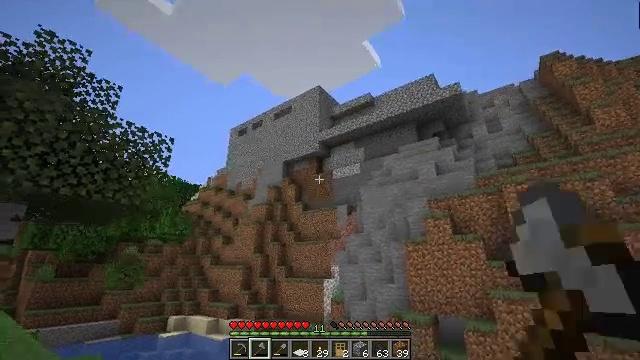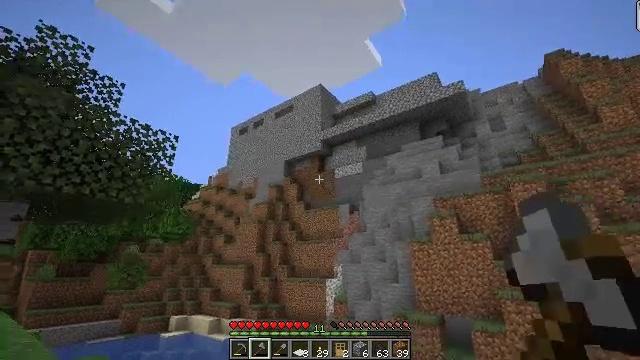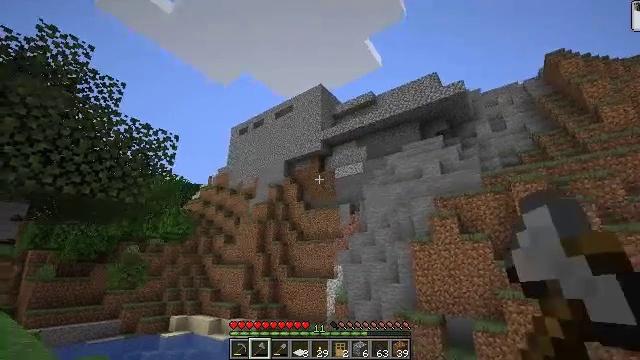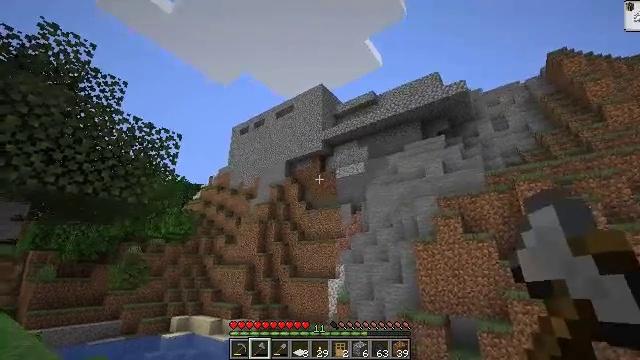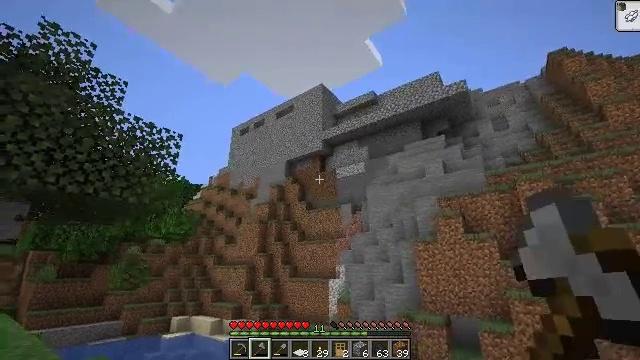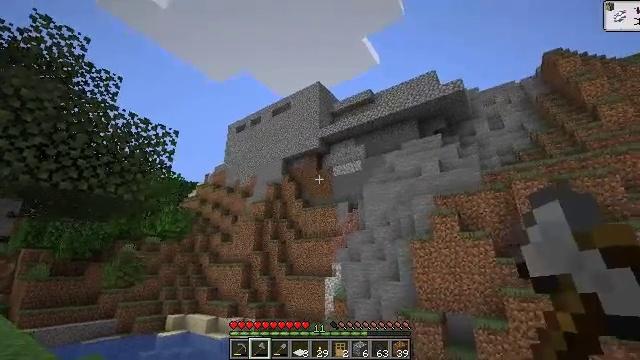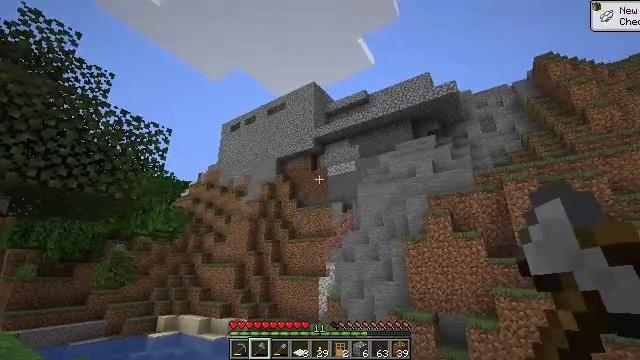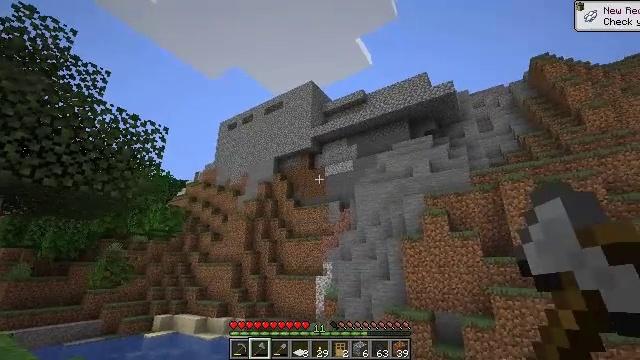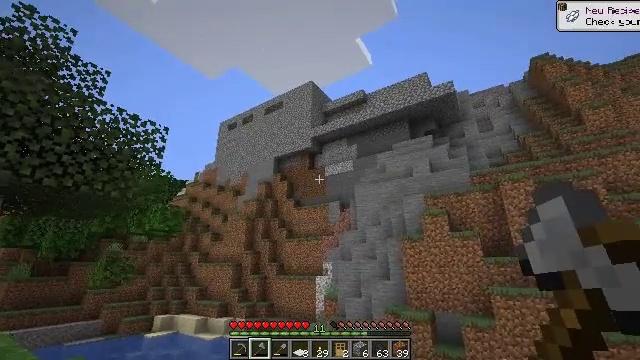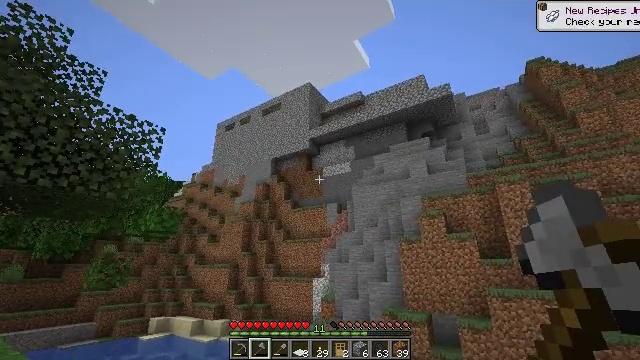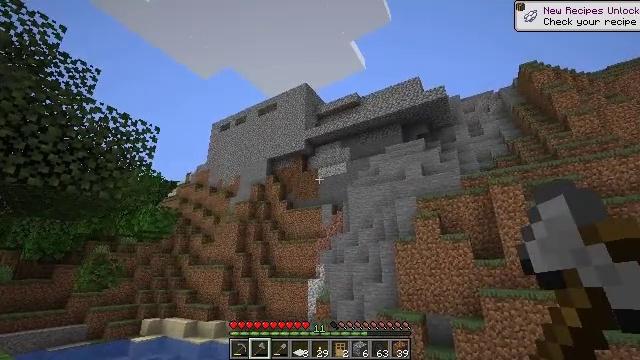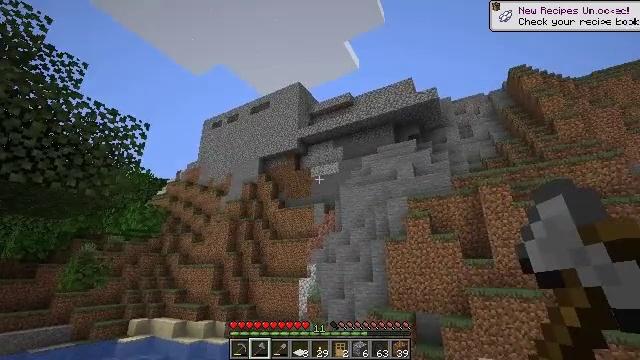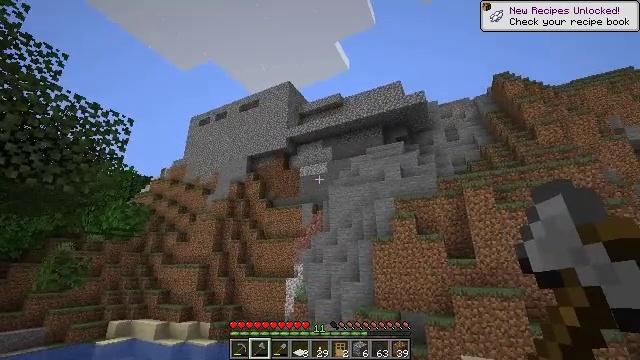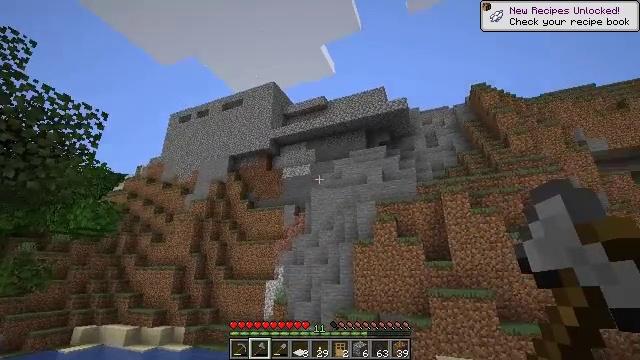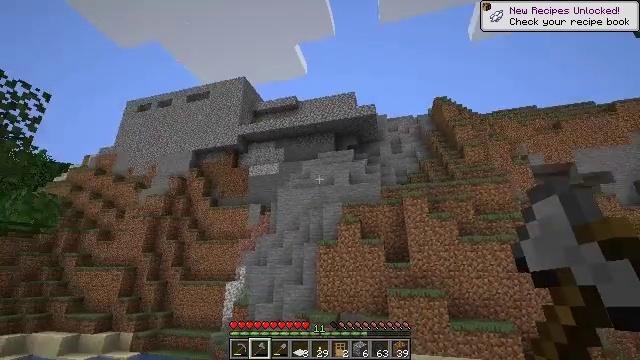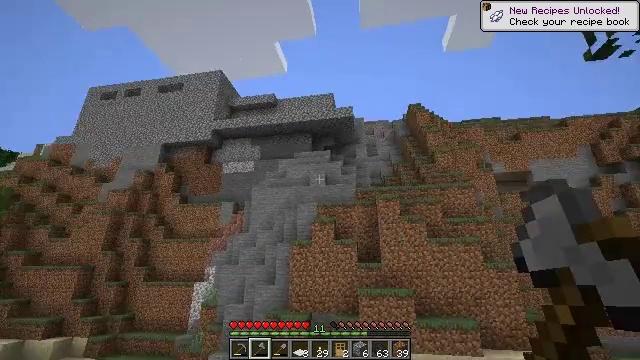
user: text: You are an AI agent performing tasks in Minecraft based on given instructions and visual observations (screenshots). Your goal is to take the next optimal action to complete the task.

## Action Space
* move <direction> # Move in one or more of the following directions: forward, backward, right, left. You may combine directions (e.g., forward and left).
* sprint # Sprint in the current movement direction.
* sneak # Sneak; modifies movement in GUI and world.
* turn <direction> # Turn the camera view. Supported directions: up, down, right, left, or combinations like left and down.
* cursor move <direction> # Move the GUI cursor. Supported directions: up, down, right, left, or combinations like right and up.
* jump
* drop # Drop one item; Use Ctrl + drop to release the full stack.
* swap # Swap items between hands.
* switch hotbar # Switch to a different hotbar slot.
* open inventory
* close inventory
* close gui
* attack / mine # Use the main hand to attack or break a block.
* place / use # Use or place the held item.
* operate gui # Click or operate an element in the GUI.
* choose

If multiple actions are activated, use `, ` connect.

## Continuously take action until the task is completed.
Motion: motion action
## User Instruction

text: Collect the lily of the valley from the ground.
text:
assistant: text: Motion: move left
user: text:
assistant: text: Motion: no_op
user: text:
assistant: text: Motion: no_op
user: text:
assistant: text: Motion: no_op
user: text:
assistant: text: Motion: no_op
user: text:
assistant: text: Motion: turn right
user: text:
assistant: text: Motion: no_op
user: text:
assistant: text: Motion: no_op
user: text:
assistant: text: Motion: no_op
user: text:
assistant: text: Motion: turn right
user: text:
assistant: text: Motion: turn right
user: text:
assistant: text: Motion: turn right
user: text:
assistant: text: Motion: turn right
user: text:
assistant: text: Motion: turn right
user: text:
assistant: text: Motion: turn right
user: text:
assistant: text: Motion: turn right
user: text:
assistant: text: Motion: turn right
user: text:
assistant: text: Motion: turn right
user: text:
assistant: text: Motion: no_op
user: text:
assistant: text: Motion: no_op
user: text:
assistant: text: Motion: no_op
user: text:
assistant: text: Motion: no_op
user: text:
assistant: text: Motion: no_op
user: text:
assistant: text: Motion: no_op
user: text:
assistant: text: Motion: no_op
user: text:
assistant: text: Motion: turn left and up
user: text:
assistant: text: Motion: turn left and up
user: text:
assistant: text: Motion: no_op
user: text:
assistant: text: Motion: no_op
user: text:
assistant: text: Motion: no_op